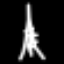
Label: The Eiffel Tower